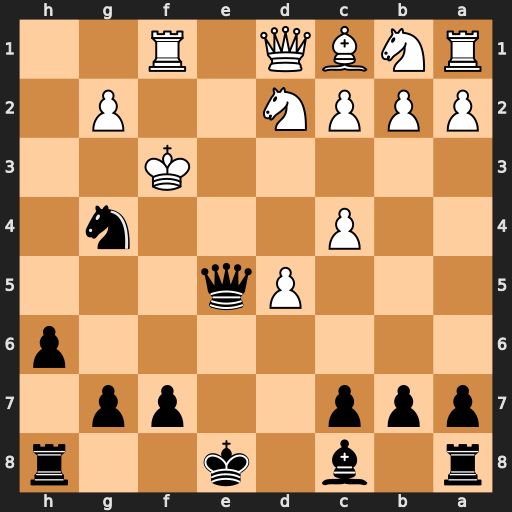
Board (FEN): r1b1k2r/ppp2pp1/7p/3Pq3/2P3n1/5K2/PPPN2P1/RNBQ1R2
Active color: b
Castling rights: kq
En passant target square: -
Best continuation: Qe3#